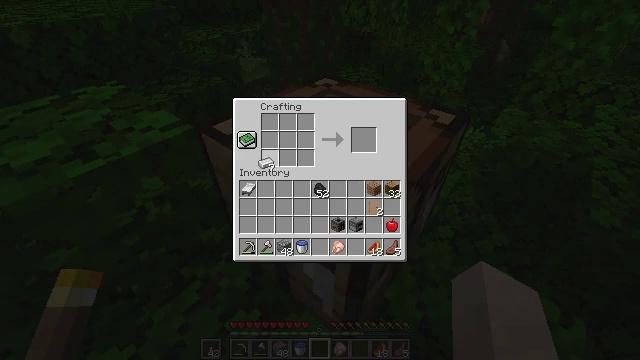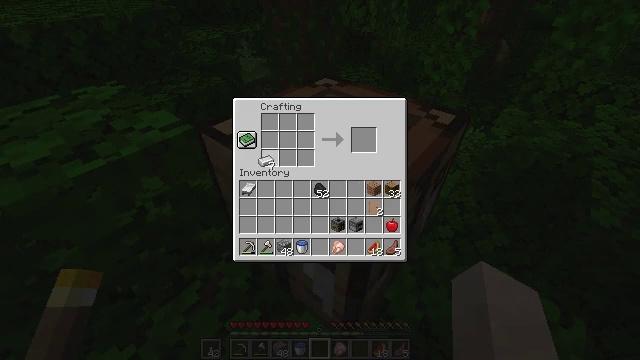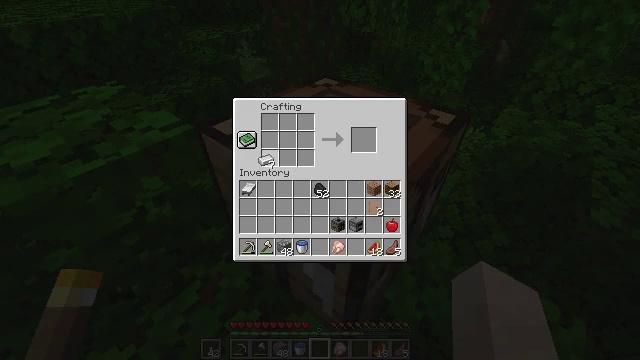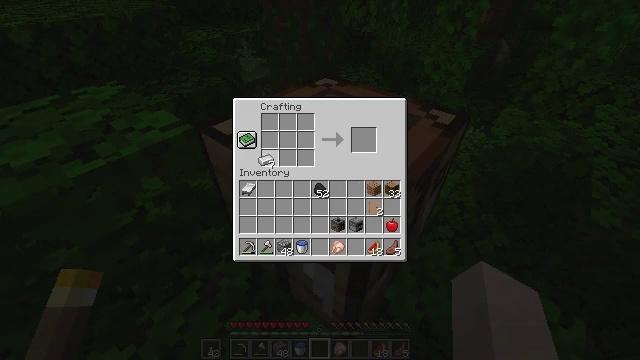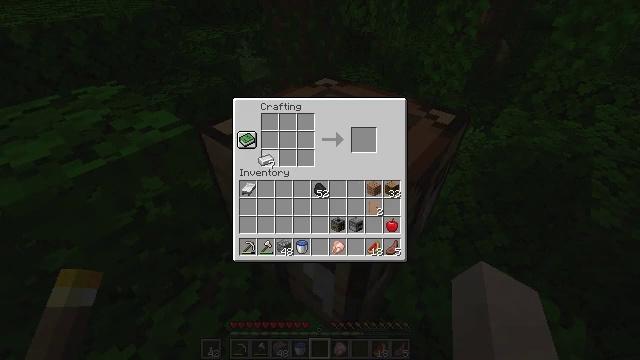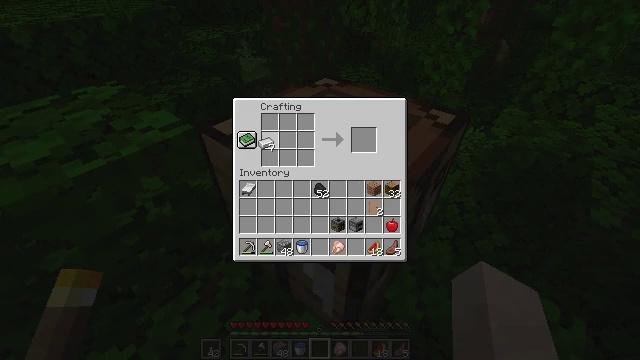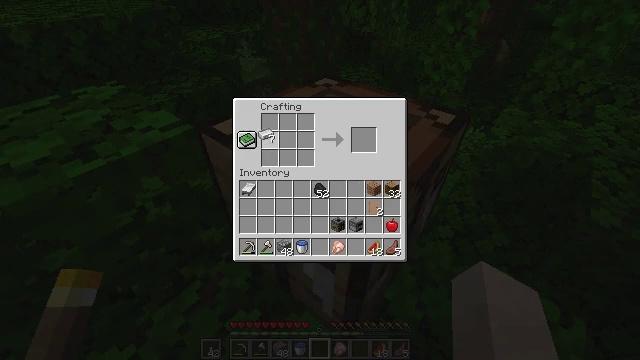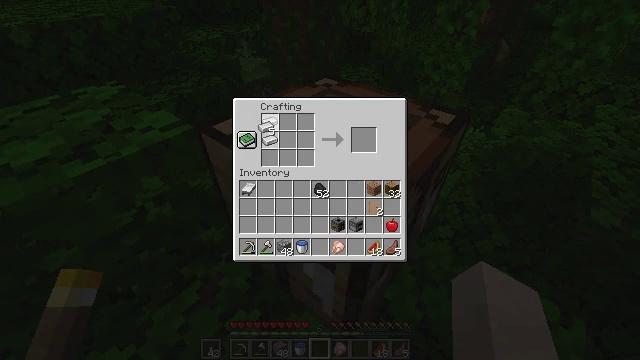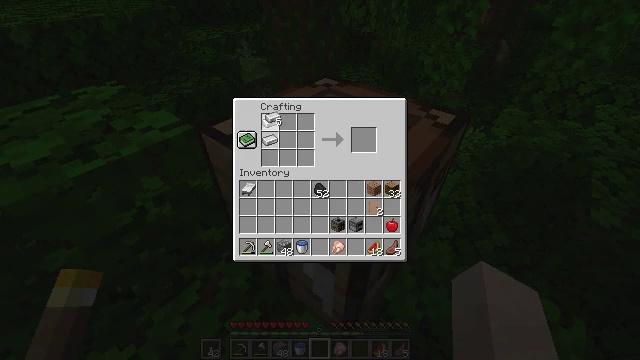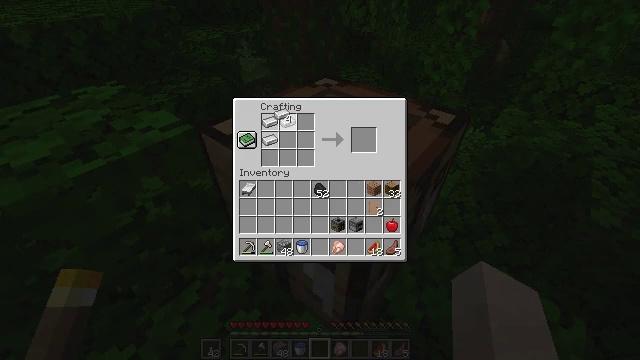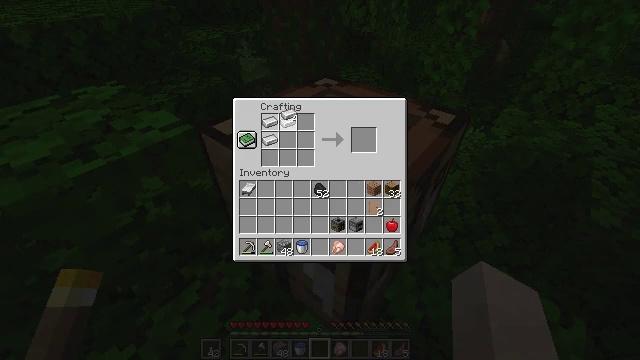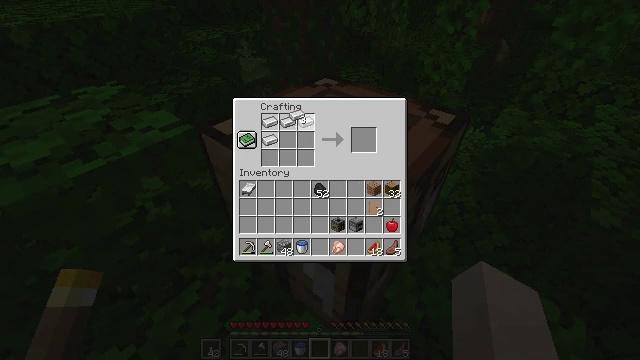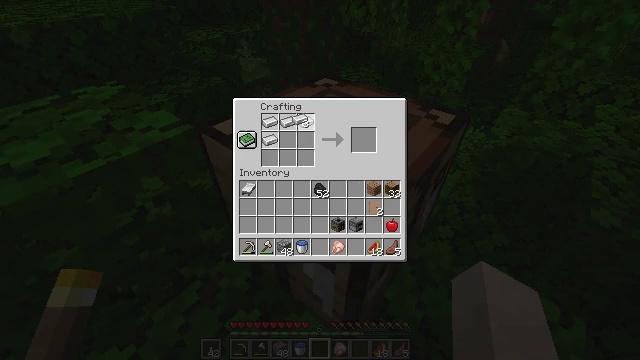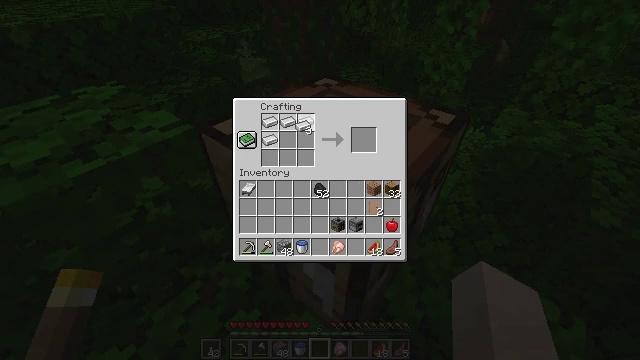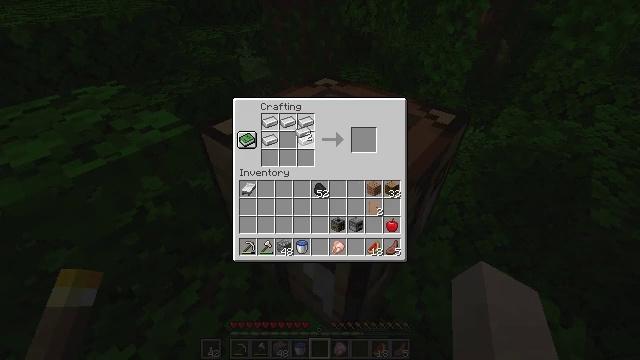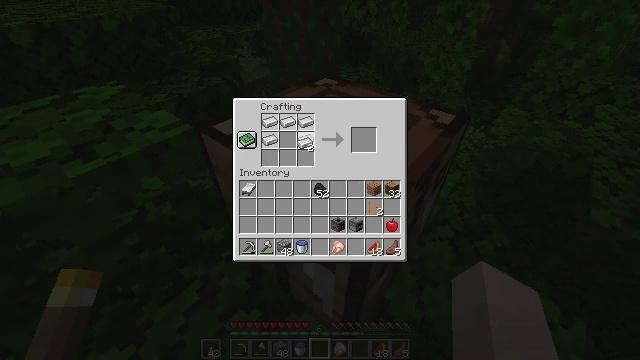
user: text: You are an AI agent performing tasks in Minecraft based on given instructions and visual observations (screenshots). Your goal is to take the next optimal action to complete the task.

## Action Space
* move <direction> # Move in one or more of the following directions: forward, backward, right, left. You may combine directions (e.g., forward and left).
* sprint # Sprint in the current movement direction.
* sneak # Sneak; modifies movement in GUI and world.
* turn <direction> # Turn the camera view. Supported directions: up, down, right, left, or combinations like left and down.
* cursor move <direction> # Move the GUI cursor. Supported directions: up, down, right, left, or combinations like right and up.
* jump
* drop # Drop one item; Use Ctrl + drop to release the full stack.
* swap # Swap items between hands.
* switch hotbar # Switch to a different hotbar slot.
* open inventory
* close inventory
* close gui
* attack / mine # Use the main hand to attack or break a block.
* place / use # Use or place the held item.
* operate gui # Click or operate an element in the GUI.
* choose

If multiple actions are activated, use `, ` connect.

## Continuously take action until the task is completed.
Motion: motion action
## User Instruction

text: Make a pair of iron leggings.
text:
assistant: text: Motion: no_op
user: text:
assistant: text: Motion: no_op
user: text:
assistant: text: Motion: choose
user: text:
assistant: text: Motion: choose
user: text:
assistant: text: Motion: cursor move up, choose
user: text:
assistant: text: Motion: cursor move up, choose
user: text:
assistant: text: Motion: cursor move up, choose
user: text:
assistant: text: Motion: cursor move right and up, choose
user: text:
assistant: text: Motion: cursor move right, choose
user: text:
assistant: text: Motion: cursor move right, choose
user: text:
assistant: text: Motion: cursor move right, choose
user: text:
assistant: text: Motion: choose
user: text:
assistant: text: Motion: cursor move down, choose
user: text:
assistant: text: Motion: choose
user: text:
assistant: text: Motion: cursor move down, choose
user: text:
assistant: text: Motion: cursor move down, choose
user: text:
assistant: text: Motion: choose
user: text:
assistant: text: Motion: choose
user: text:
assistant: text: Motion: choose
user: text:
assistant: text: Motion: choose
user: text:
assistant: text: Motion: no_op
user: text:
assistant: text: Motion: no_op
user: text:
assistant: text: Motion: cursor move left
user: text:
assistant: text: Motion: no_op
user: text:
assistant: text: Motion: no_op
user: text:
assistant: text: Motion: no_op
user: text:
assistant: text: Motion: no_op
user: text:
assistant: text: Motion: no_op
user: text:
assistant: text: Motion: no_op
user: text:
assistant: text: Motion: no_op